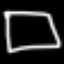
Label: square